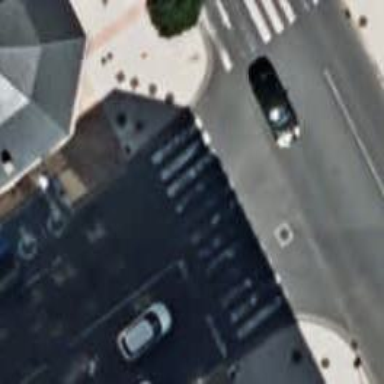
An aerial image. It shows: Road crossing with traffic signals.